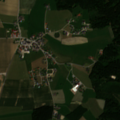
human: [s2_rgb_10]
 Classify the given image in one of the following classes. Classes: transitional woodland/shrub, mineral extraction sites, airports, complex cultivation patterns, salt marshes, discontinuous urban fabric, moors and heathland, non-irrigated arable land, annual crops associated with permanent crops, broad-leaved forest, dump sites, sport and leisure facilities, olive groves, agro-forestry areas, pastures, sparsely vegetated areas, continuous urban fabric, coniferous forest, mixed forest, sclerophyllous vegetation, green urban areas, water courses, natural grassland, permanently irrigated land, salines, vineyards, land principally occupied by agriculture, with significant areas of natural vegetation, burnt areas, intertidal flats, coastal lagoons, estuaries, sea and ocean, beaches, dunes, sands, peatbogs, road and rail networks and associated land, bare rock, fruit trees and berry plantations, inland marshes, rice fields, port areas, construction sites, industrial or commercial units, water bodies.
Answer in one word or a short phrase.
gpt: non-irrigated arable land, pastures, coniferous forest